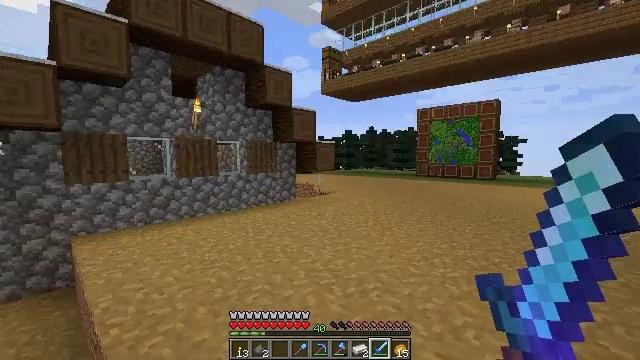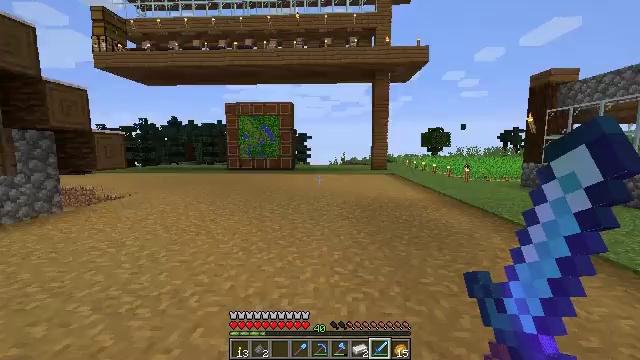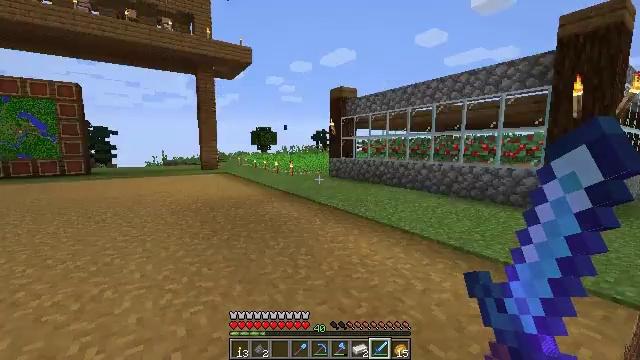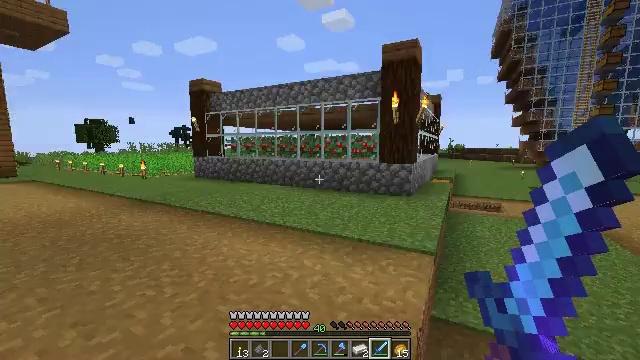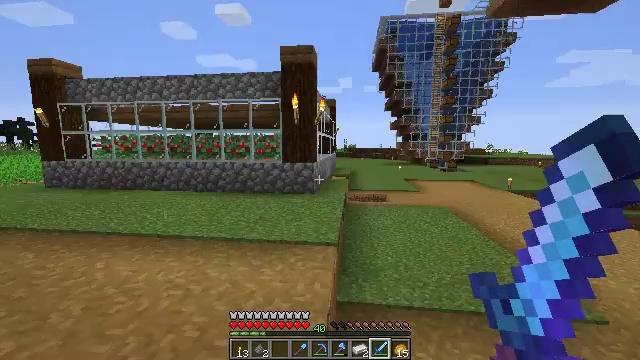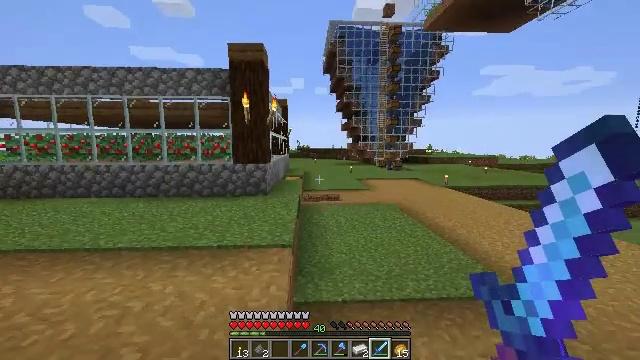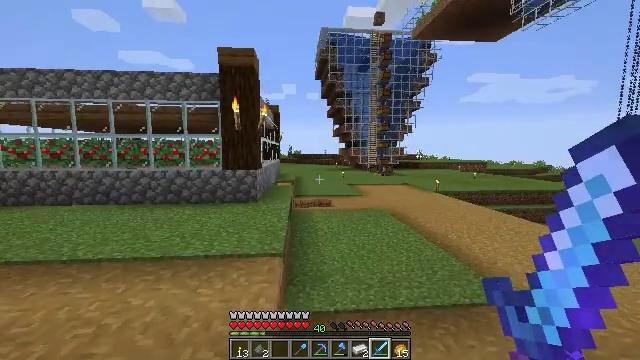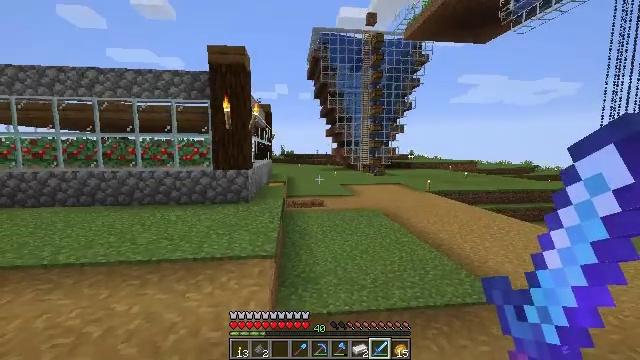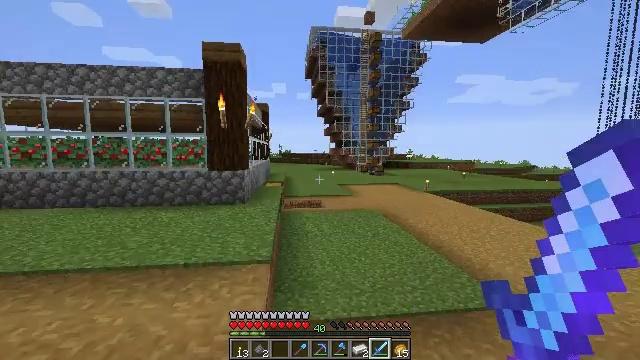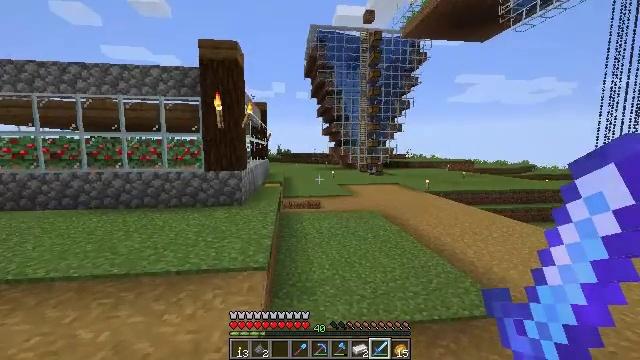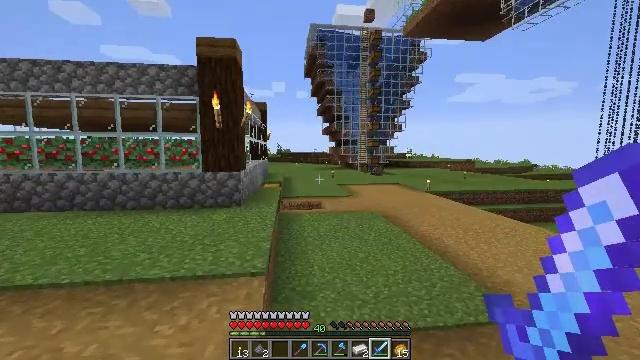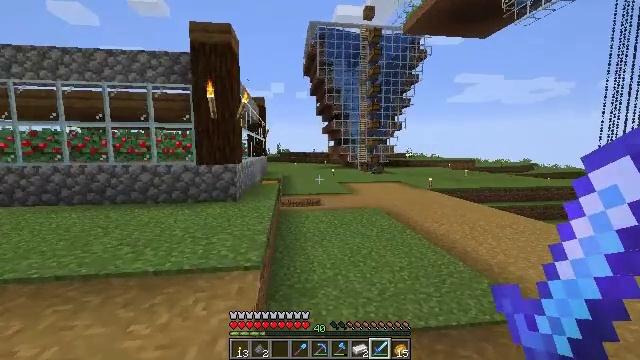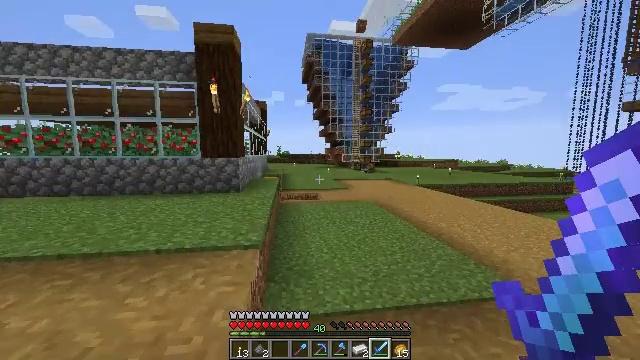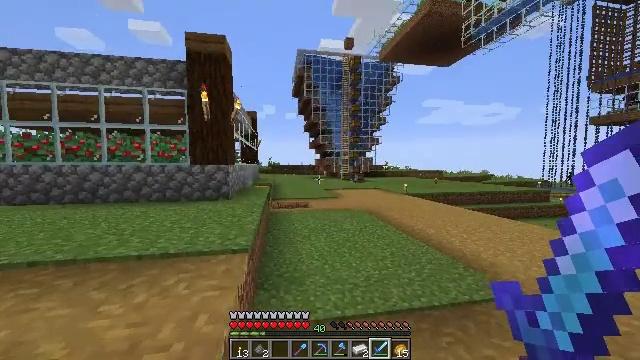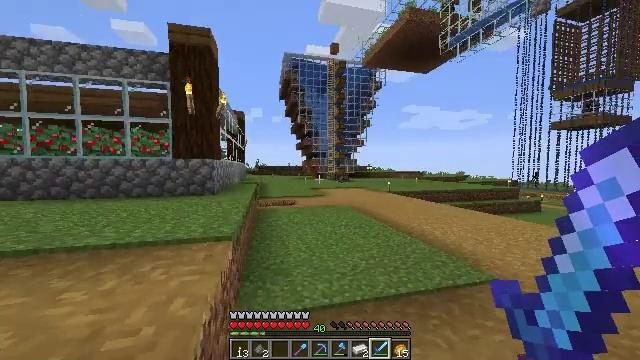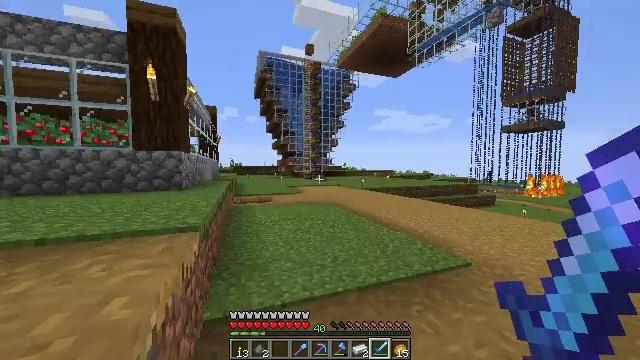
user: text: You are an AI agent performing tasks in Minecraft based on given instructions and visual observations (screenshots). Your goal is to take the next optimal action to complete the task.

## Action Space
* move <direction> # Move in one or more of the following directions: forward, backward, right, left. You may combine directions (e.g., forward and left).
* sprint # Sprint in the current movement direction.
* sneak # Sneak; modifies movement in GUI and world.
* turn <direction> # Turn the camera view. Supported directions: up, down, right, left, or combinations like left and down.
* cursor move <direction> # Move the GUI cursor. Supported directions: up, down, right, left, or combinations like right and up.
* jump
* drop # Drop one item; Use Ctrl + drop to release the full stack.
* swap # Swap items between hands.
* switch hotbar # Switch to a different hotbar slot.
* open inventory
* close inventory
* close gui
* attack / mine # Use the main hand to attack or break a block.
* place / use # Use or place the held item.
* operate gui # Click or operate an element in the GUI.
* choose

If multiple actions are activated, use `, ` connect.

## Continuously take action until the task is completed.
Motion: motion action
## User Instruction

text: Create a dried kelp block using dried kelp.
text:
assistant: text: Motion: turn right and down
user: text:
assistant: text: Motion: turn right
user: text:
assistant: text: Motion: turn right
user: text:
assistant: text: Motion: turn right
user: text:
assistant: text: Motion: turn right
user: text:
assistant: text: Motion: move forward, turn right and up
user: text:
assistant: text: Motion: move forward, turn right
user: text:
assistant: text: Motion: move forward
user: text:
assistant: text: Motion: move forward
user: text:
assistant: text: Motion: move forward
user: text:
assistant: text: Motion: move forward, sprint
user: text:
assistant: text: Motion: move forward, sprint
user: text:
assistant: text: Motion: move forward, sprint, turn right and up
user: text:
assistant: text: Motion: move forward, sprint, turn right
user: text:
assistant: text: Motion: move forward, sprint, turn right
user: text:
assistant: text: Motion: move forward, turn right
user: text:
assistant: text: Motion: move forward, turn right
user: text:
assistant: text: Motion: move forward, turn right
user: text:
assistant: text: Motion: move forward, jump
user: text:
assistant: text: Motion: move forward, turn right, jump
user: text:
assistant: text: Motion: move forward, jump
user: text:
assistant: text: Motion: move forward, jump
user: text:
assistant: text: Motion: move forward, jump
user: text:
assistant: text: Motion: move forward, jump
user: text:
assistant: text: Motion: move forward, jump
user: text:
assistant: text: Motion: move forward, jump
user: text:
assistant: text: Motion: move forward, jump
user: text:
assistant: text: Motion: move forward, jump
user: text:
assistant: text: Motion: move forward, sprint, jump
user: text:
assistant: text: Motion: move forward, sprint, jump